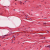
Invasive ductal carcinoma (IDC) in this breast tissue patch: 0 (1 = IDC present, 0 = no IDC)